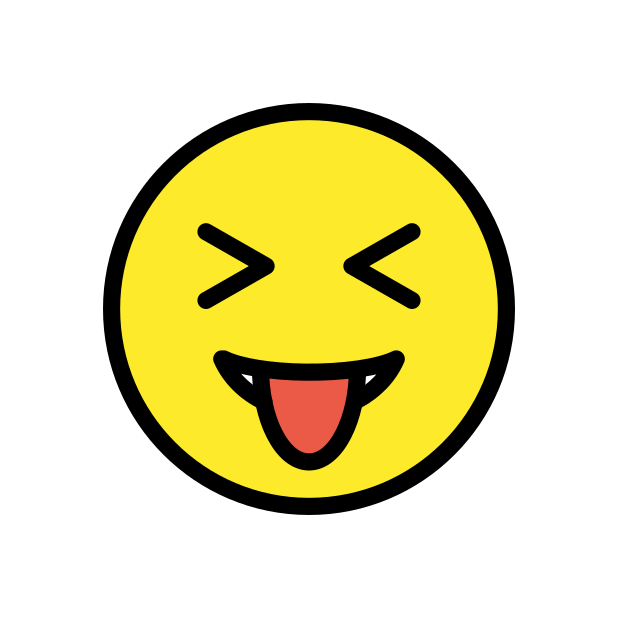
squinting face with tongue